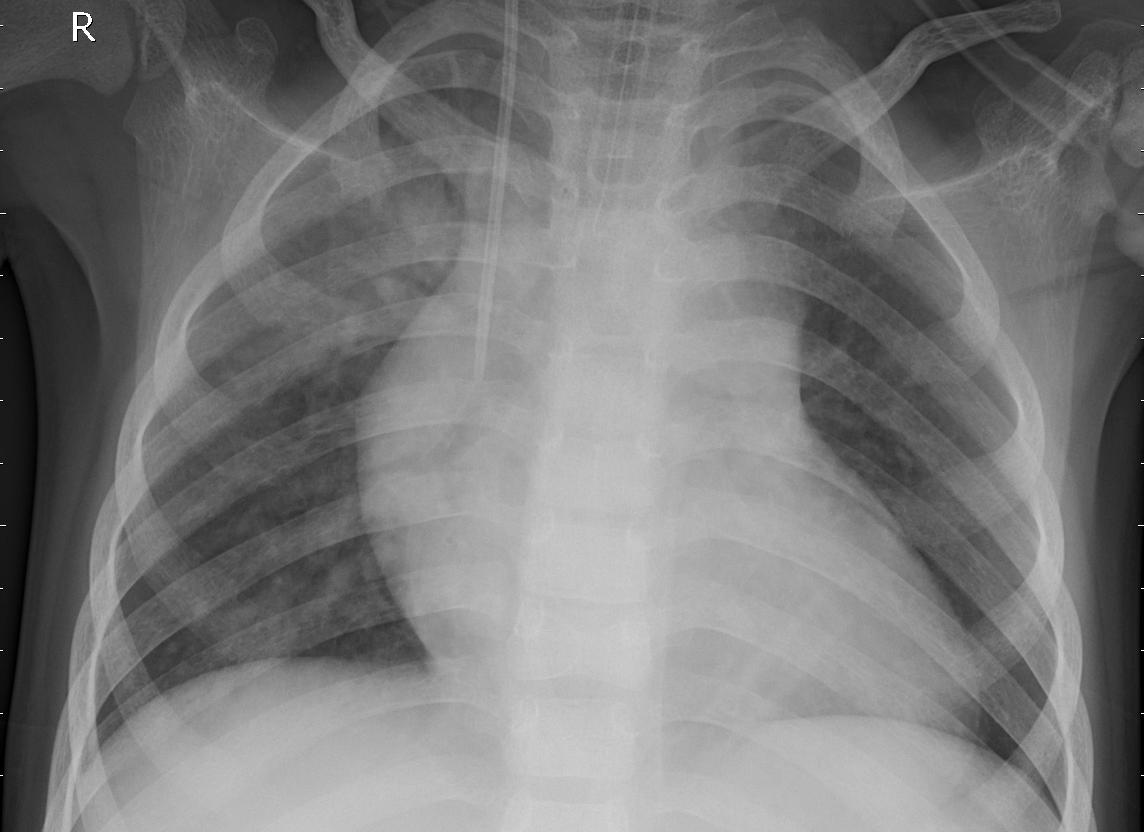
Diagnosis: PNEUMONIA